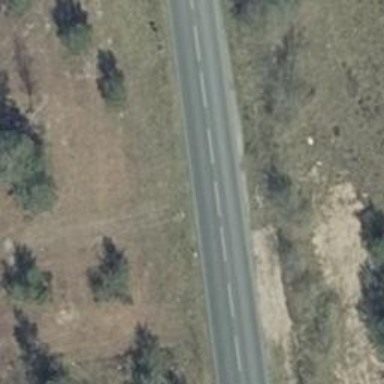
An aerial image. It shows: Unclassified road with asphalt surface.